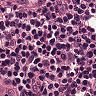
Metastatic tissue present: no